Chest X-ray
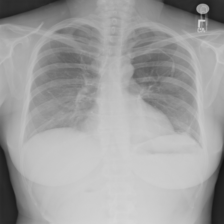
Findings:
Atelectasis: negative
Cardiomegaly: negative
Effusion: negative
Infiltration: negative
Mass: negative
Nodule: negative
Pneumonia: negative
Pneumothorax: negative
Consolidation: negative
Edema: negative
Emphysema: negative
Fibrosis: negative
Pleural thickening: negative
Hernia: negative